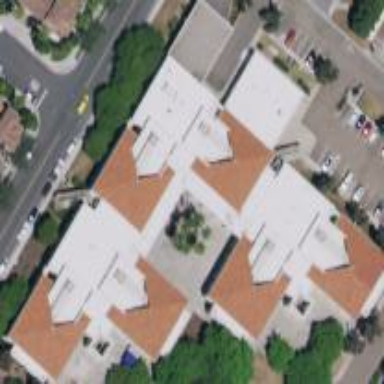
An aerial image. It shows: Clinic building offering healthcare services.